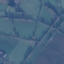
Land use / land cover class: Pasture